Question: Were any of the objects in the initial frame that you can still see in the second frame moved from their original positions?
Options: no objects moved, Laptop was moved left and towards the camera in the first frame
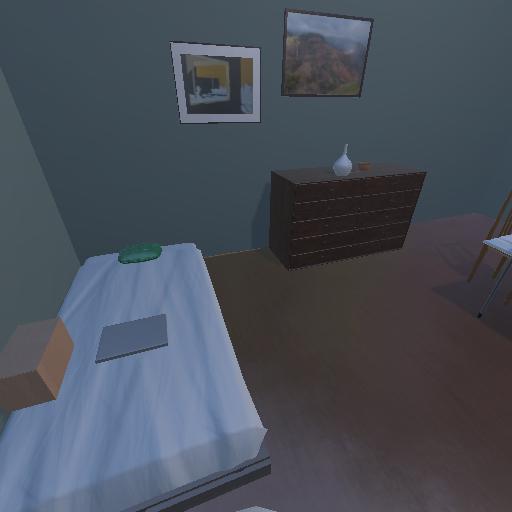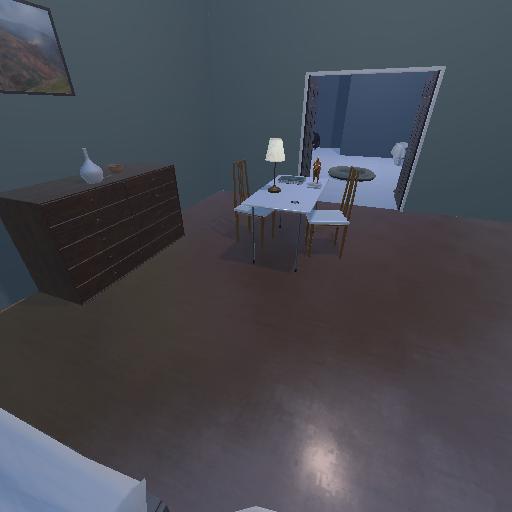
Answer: no objects moved